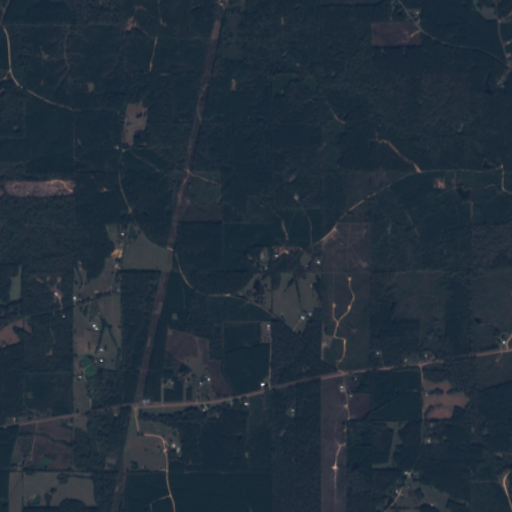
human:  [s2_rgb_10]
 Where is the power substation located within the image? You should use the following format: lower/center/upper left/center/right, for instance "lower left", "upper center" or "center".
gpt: The power substation is located in the lower left of the image.
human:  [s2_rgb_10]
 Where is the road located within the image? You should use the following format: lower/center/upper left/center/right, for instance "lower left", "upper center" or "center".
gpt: There is no road in the image.